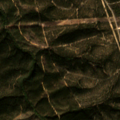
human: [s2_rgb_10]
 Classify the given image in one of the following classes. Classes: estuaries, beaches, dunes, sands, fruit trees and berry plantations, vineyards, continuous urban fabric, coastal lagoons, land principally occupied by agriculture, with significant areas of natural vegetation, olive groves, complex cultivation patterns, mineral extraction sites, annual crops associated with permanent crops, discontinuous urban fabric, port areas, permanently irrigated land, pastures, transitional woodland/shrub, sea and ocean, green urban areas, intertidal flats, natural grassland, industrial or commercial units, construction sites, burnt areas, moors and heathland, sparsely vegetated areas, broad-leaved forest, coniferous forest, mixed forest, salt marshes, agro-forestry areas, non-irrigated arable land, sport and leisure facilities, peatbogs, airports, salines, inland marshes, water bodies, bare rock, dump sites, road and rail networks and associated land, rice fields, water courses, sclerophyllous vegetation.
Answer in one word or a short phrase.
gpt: broad-leaved forest, transitional woodland/shrub